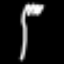
Label: fork